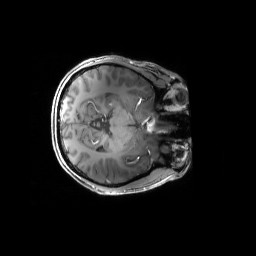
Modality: T1w
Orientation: axial
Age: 30
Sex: male
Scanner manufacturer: siemens
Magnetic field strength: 6.98 T
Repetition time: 2.37 s
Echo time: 0.00231 s